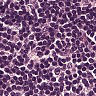
Metastatic tissue present: no